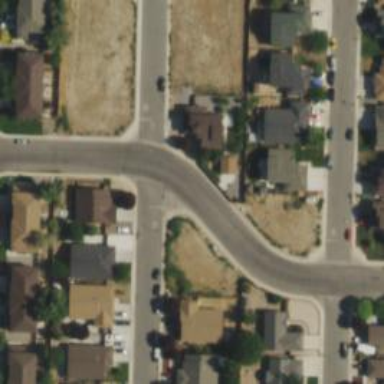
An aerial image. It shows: Residential road with separate asphalt sidewalk.